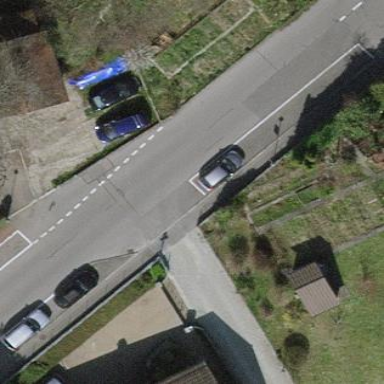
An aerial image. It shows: Parking lane area.